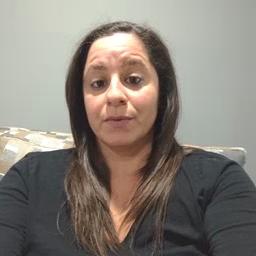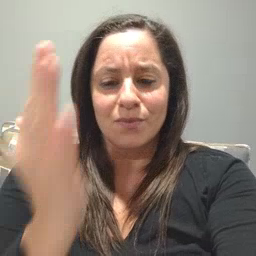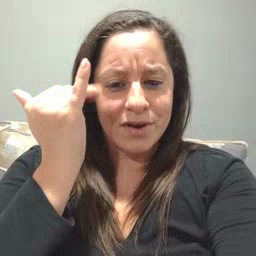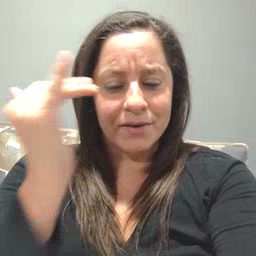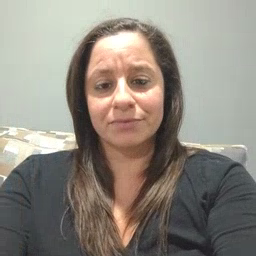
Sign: why